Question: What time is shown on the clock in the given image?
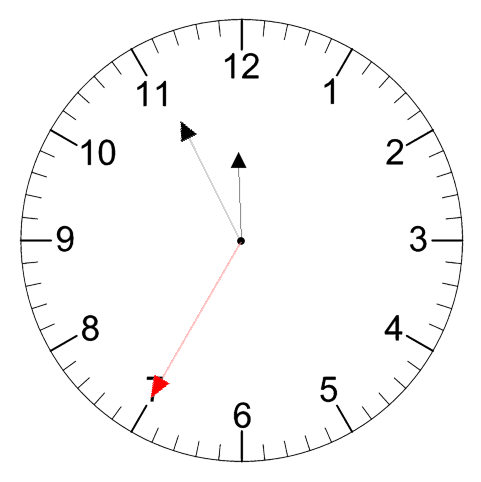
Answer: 11:55:35